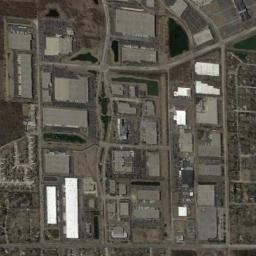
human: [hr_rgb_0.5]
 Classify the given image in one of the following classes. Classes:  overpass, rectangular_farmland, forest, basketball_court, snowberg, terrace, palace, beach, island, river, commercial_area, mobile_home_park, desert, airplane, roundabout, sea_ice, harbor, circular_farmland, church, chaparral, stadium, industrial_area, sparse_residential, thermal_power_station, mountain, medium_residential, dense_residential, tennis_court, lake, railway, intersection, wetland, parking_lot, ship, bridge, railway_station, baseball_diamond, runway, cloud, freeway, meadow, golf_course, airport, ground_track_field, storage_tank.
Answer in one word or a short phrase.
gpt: industrial_area